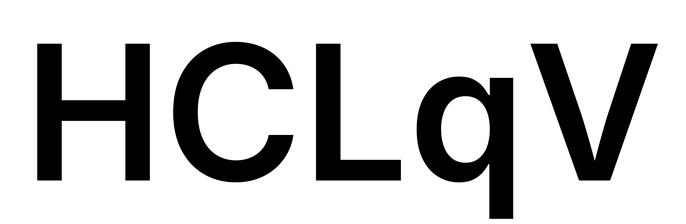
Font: Inter_SemiBold